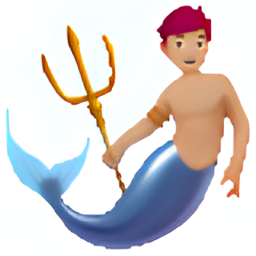
Name: merperson
Emoji: 🧜🏼
Group: People & Body
Sub-group: person-fantasy